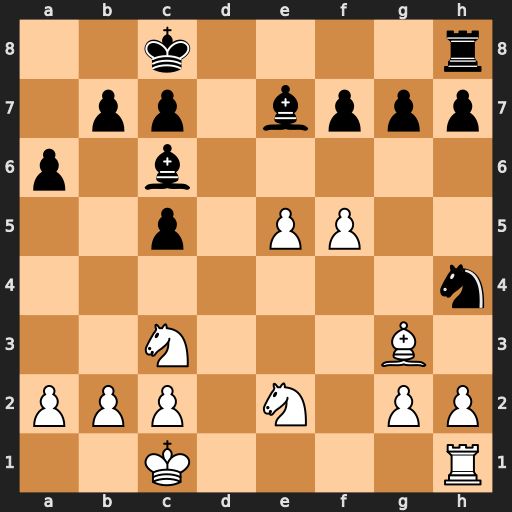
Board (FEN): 2k4r/1pp1bppp/p1b5/2p1PP2/7n/2N3B1/PPP1N1PP/2K4R
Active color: w
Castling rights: -
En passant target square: -
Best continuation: f6 Nxg2 fxe7